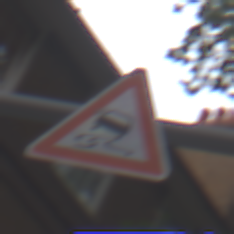
Verkehrszeichen: SchleuderOderRutschgefahr
Umgebung: Outdoor, Urban
Tageszeit: MorningAfternoon
Wetter: Overcast
Licht: Natural
Jahreszeit: NotSpecified
Kontrast: LowContrast